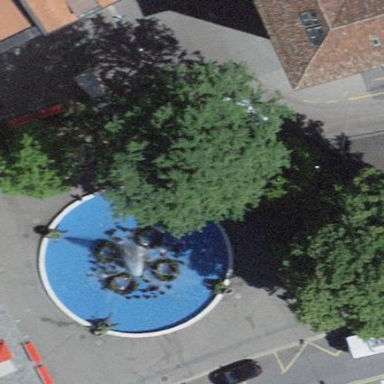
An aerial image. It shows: Fountain.